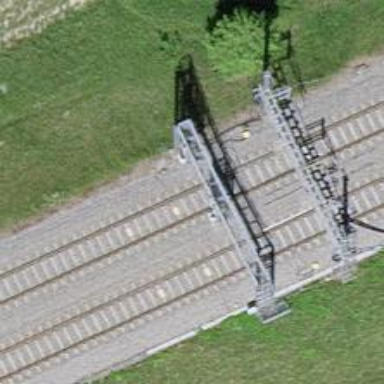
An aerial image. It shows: Railway signal.